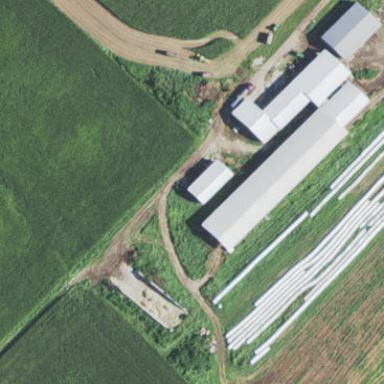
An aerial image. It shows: Rural barn.